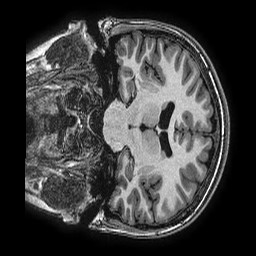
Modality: T1w
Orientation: coronal
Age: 18
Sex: female
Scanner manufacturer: ge
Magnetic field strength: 3 T
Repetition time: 0.0077 s
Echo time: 0.003436 s